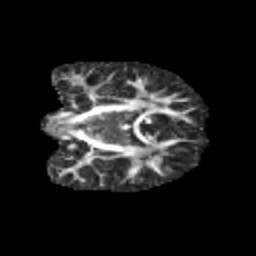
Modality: FA
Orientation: coronal
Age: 10
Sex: male
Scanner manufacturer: siemens
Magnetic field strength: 3 T
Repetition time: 3.8 s
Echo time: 0.07 s